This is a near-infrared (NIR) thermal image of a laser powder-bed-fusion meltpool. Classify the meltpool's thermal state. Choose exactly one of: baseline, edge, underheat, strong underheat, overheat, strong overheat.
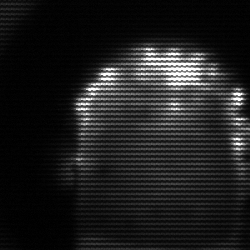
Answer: baseline